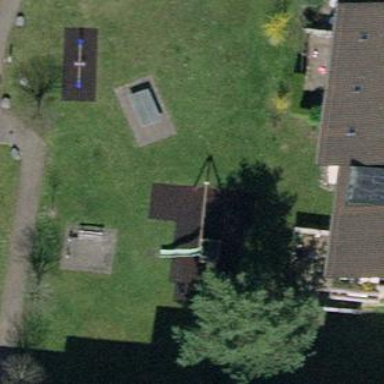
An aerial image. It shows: Playground area for leisure activities on the land.